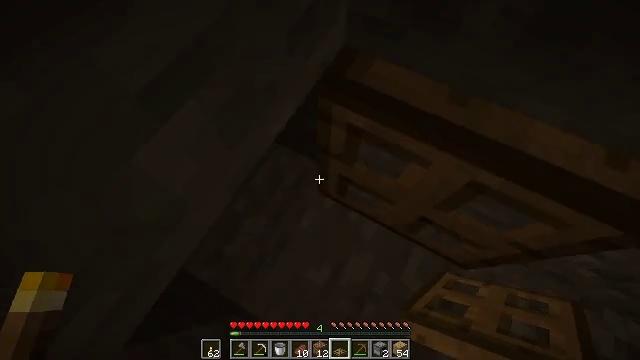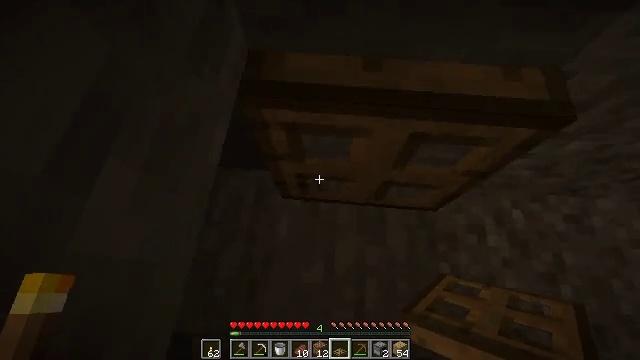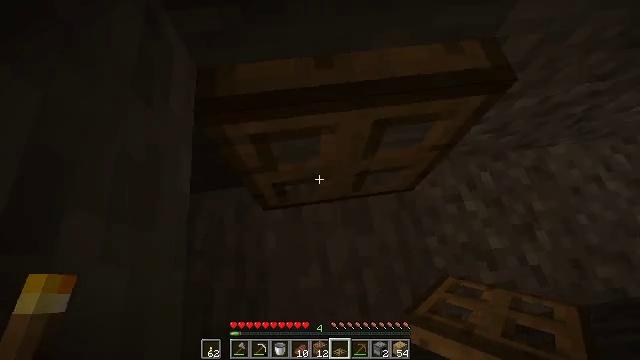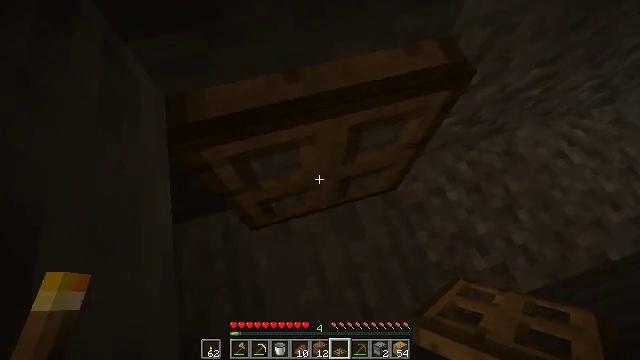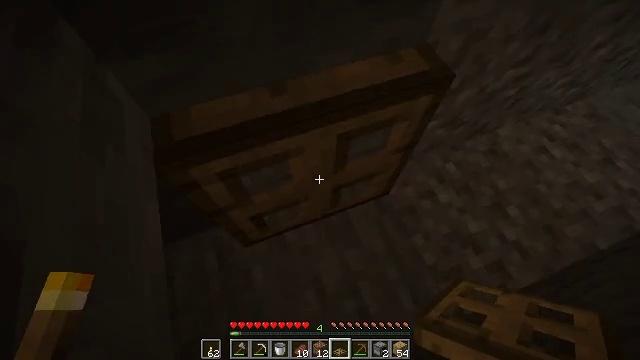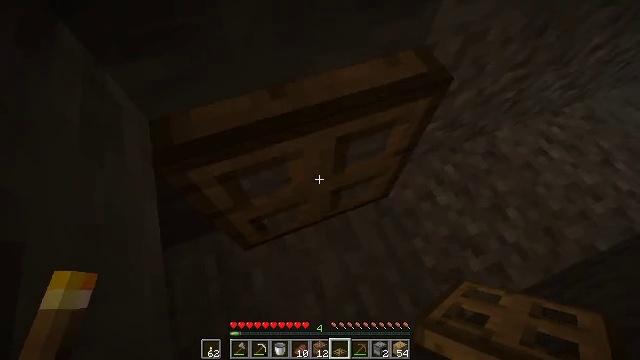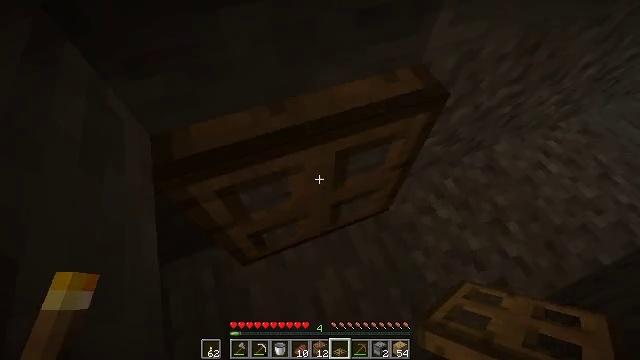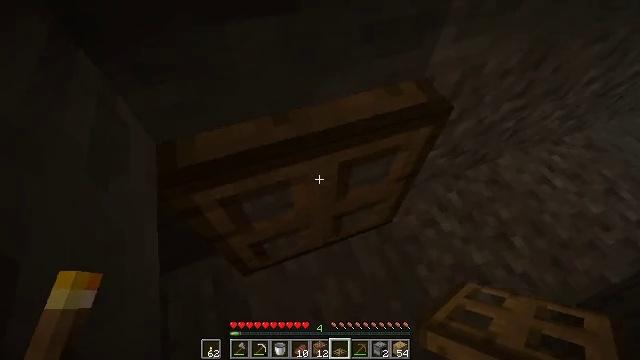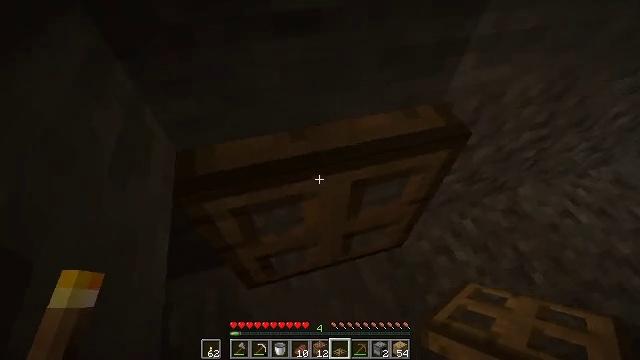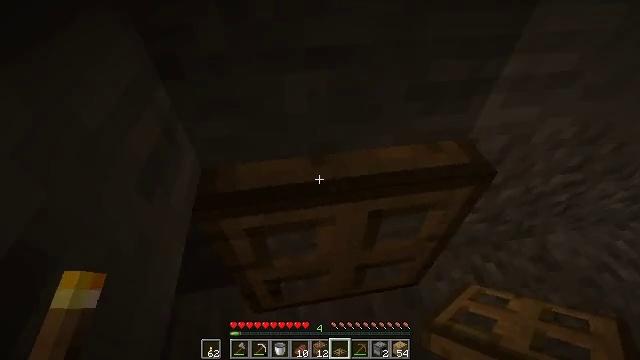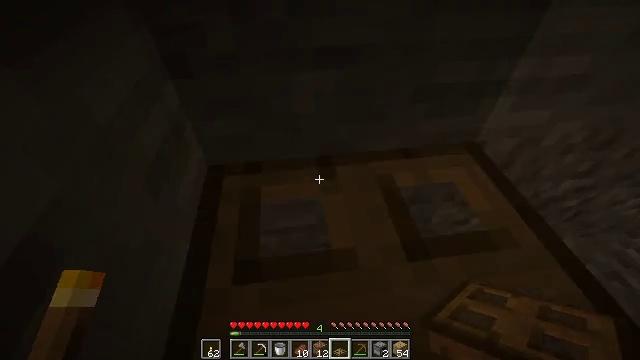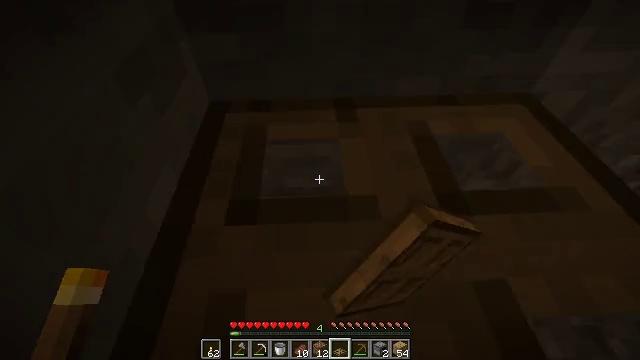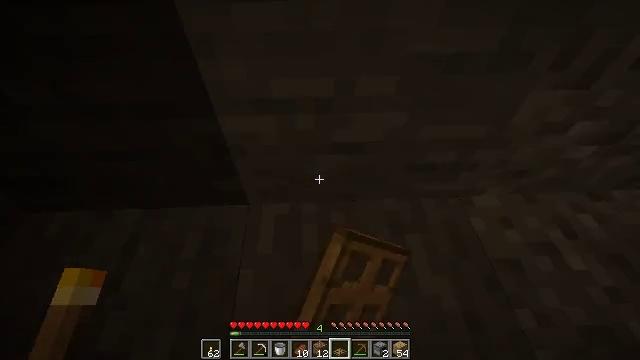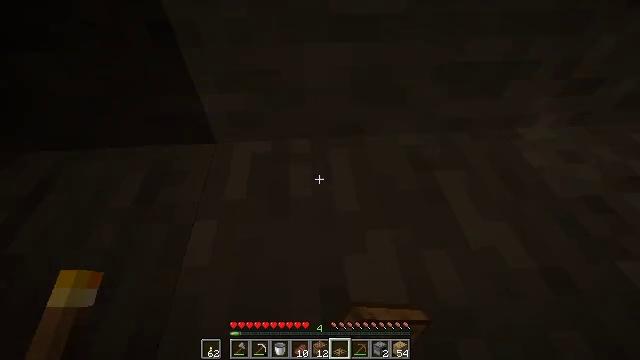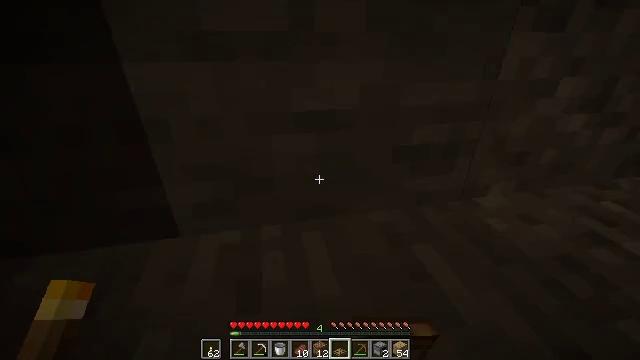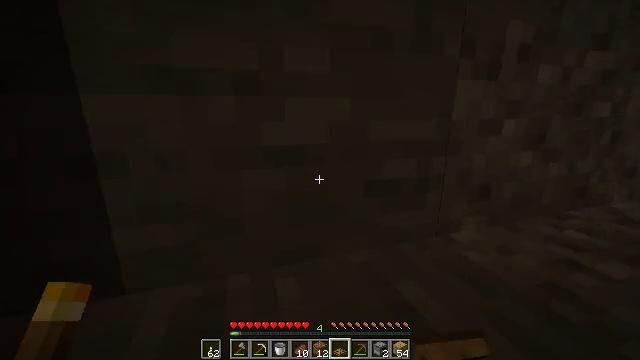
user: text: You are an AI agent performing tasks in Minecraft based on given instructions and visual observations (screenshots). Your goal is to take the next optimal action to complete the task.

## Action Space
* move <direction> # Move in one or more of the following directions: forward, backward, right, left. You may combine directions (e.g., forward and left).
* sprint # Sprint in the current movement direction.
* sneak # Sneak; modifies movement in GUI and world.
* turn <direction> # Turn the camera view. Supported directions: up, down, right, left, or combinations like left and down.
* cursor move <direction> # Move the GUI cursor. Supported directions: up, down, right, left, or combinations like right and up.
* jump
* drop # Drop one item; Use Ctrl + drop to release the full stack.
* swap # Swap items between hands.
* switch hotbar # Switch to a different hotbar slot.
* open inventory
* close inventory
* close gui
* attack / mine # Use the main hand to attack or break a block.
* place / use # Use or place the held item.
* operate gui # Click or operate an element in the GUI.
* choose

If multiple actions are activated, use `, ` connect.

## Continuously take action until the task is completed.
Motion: motion action
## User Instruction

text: Break the oak trapdoor to collect it.
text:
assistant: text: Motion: turn right
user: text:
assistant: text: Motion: turn right
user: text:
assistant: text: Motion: turn right and up
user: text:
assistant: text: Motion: turn right and up
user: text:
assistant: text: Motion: no_op
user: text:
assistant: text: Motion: turn up
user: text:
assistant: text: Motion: turn left and up
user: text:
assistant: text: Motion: turn left and up
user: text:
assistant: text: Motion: turn left and up
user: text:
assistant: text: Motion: turn left, use / place
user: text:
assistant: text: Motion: turn left and down, use / place
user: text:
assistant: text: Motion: use / place
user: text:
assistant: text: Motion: turn right and up, use / place
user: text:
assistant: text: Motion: turn right and up
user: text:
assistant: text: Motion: turn right and up
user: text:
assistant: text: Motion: turn right and up
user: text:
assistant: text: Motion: turn up
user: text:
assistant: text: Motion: turn up
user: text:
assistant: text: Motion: turn up
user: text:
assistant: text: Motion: turn up
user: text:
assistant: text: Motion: move left, turn up
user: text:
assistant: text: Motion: move left, turn up
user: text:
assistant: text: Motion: move left
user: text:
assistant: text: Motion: move left
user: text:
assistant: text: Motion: move left, turn up
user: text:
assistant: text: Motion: move left, turn up
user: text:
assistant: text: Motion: move left
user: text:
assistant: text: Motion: move left
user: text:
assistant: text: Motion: no_op
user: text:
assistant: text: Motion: no_op